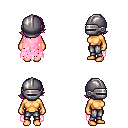
a pixel art fantasy rpg character, female body template, human, tanned skin, pink tattered cape, metal pants, pink swoop hairstyle, metal helm, four views (front, back, left, right), 2x2 character sprite sheet, small pixel art, hard edges, no anti-aliasing